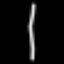
Label: line